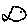
Label: fish